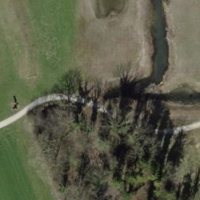
EUNIS habitat code: 23
Species observed at this site:
Tussilago farfara